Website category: jobs
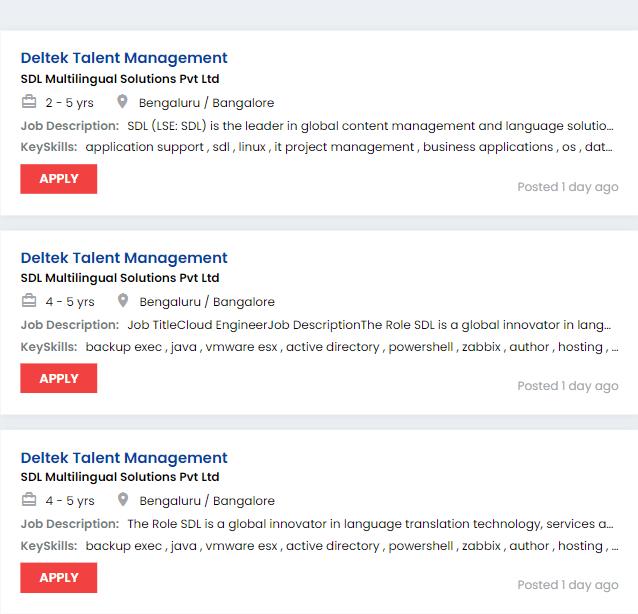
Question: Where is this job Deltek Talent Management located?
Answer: Bengaluru / Bangalore

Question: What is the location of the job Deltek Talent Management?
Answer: Bengaluru / Bangalore

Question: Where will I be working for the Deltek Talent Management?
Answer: Bengaluru / Bangalore

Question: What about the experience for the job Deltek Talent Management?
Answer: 2 - 5 yrs

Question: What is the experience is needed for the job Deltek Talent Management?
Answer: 2 - 5 yrs

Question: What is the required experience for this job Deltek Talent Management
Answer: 2 - 5 yrs

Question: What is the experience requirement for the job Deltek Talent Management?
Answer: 2 - 5 yrs

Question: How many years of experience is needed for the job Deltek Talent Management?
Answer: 2 - 5 yrs

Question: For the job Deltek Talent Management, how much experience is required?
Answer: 2 - 5 yrs

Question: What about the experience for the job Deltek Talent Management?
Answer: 4 - 5 yrs

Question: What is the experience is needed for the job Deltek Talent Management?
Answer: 4 - 5 yrs

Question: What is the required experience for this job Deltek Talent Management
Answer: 4 - 5 yrs

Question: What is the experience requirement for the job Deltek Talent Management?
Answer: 4 - 5 yrs

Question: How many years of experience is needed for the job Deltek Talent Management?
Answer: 4 - 5 yrs

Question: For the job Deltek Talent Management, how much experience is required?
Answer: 4 - 5 yrs

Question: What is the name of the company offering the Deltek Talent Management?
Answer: SDL Multilingual Solutions Pvt Ltd

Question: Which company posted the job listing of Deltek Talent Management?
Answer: SDL Multilingual Solutions Pvt Ltd

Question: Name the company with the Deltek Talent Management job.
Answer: SDL Multilingual Solutions Pvt Ltd

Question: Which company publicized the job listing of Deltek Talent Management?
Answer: SDL Multilingual Solutions Pvt Ltd

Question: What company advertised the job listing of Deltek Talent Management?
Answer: SDL Multilingual Solutions Pvt Ltd

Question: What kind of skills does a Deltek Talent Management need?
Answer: backup exec , java , vmware esx , active directory , powershell , zabbix , author , hosting , storage , sql , monitoring tools , it management , security , group policy , san , windows , vsphere , written communication , infrastructure , private cloud , aws

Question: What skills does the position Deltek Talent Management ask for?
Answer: backup exec , java , vmware esx , active directory , powershell , zabbix , author , hosting , storage , sql , monitoring tools , it management , security , group policy , san , windows , vsphere , written communication , infrastructure , private cloud , aws

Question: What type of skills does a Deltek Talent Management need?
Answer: backup exec , java , vmware esx , active directory , powershell , zabbix , author , hosting , storage , sql , monitoring tools , it management , security , group policy , san , windows , vsphere , written communication , infrastructure , private cloud , aws

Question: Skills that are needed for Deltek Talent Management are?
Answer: backup exec , java , vmware esx , active directory , powershell , zabbix , author , hosting , storage , sql , monitoring tools , it management , security , group policy , san , windows , vsphere , written communication , infrastructure , private cloud , aws

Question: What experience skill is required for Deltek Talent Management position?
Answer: backup exec , java , vmware esx , active directory , powershell , zabbix , author , hosting , storage , sql , monitoring tools , it management , security , group policy , san , windows , vsphere , written communication , infrastructure , private cloud , aws

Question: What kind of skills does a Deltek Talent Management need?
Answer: application support , sdl , linux , it project management , business applications , os , data reports , windows , appian , written communication , infrastructure , sql database

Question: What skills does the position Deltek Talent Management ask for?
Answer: application support , sdl , linux , it project management , business applications , os , data reports , windows , appian , written communication , infrastructure , sql database

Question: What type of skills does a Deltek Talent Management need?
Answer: application support , sdl , linux , it project management , business applications , os , data reports , windows , appian , written communication , infrastructure , sql database

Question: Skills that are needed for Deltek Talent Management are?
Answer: application support , sdl , linux , it project management , business applications , os , data reports , windows , appian , written communication , infrastructure , sql database

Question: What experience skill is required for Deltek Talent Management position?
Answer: application support , sdl , linux , it project management , business applications , os , data reports , windows , appian , written communication , infrastructure , sql database